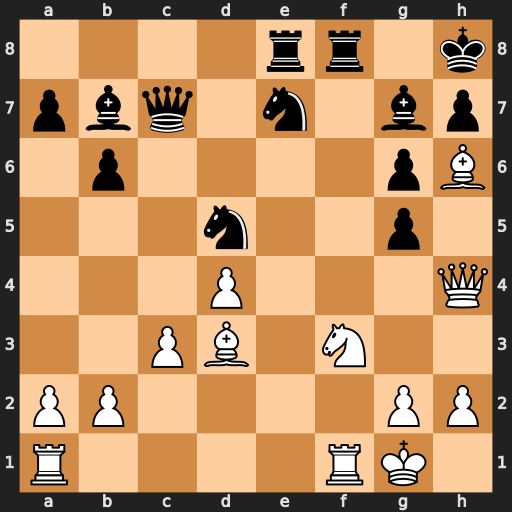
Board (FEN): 4rr1k/pbq1n1bp/1p4pB/3n2p1/3P3Q/2PB1N2/PP4PP/R4RK1
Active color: w
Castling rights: -
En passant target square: -
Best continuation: Bxg7+ Kxg7 Nxg5